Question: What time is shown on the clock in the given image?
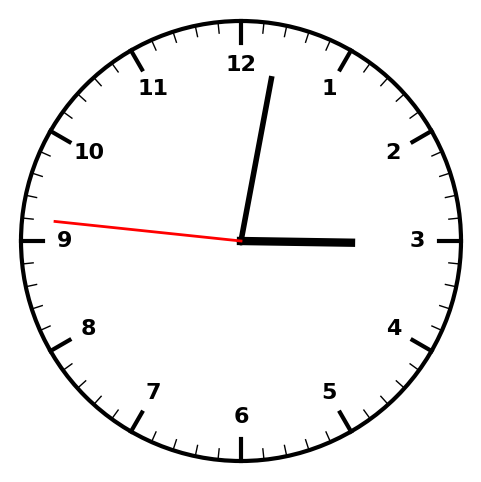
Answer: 03:01:46